Aerial crown-view tile of a tropical tree (Barro Colorado Island, Panama), acquired 20241014:
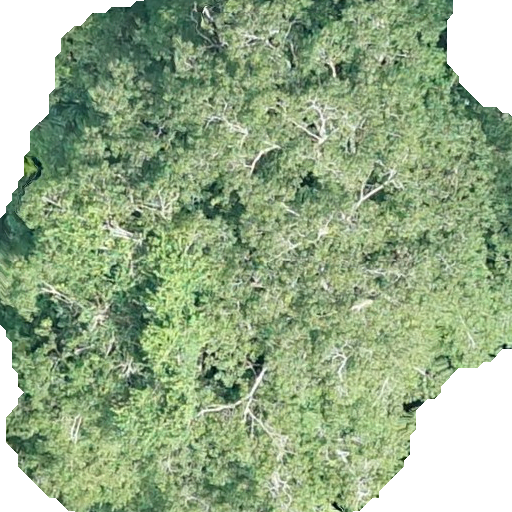
Species: Hura crepitans
GBIF accepted scientific name: Hura crepitans
Crown area: 415.0 m²